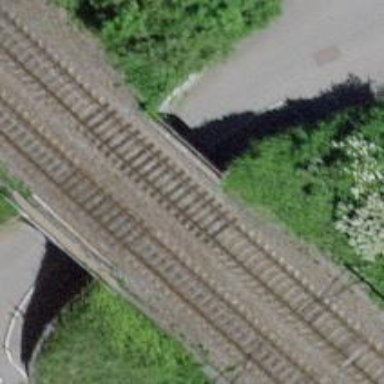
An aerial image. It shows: Bridge over railway with electrified contact lines.